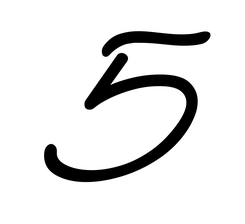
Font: MeowScript-Regular